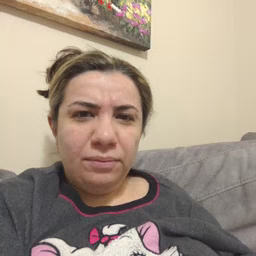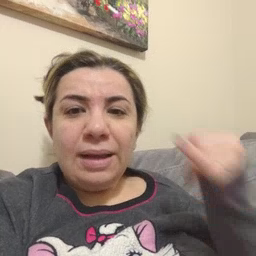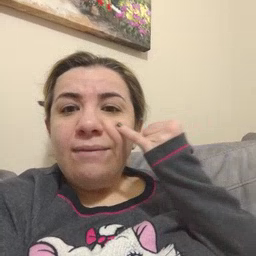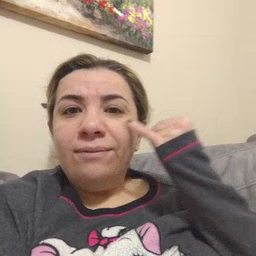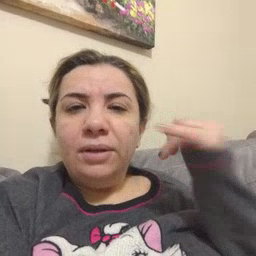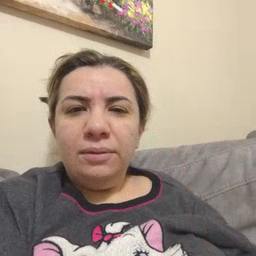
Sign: if